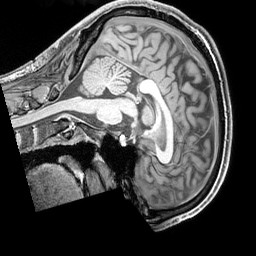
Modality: T1w
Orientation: sagittal
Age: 28
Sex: male
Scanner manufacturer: siemens
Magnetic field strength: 3 T
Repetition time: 2.3 s
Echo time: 0.00226 s